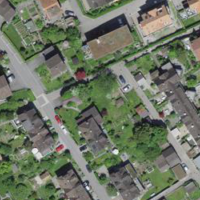
EUNIS habitat code: 54
Species observed at this site:
Tanacetum parthenium